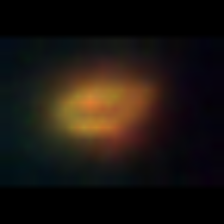
Taxon: Unknown_phyto
Group: Unknown